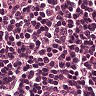
Metastatic tissue present: no